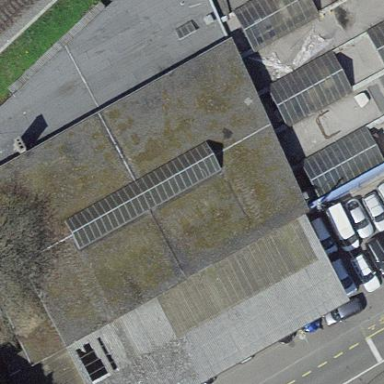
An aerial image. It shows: Building part with flat roof.